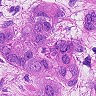
Metastatic tissue present: yes